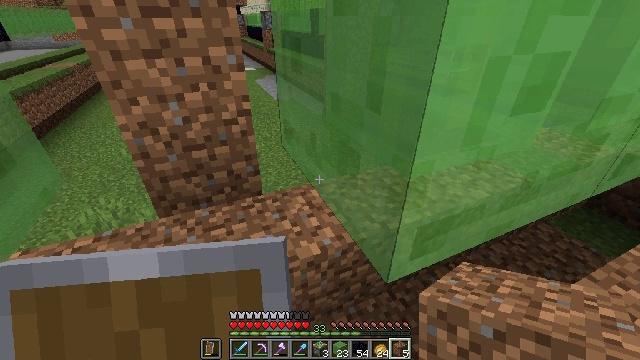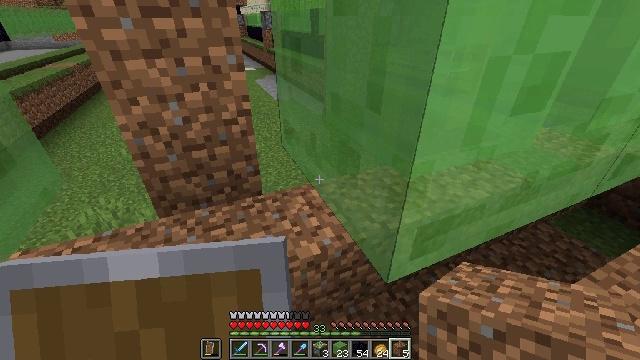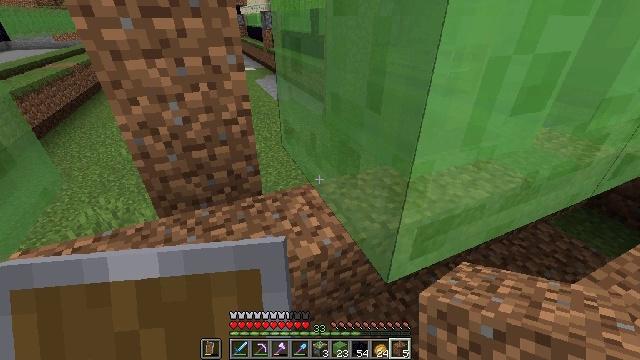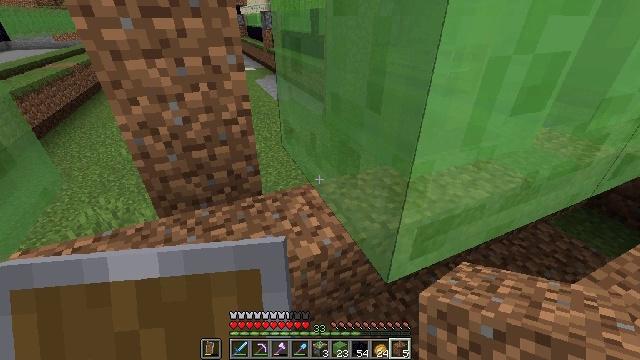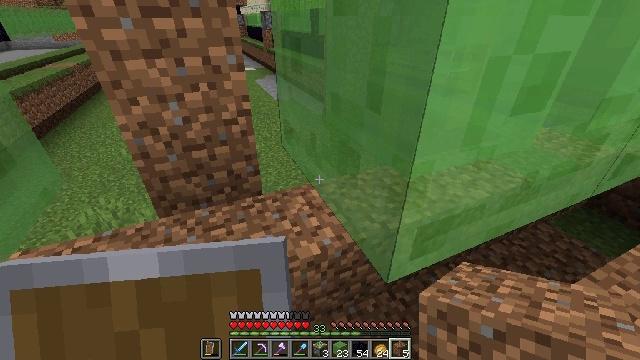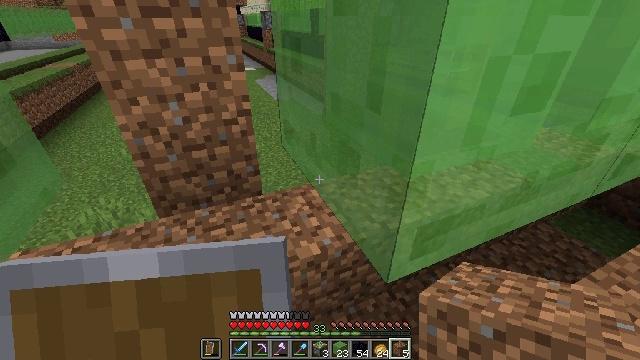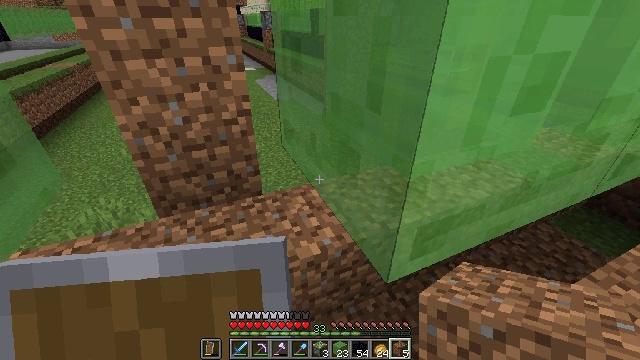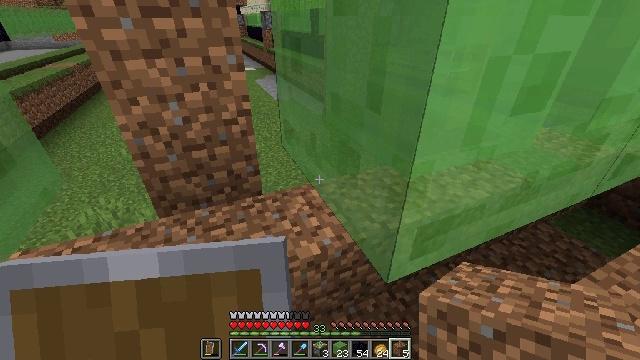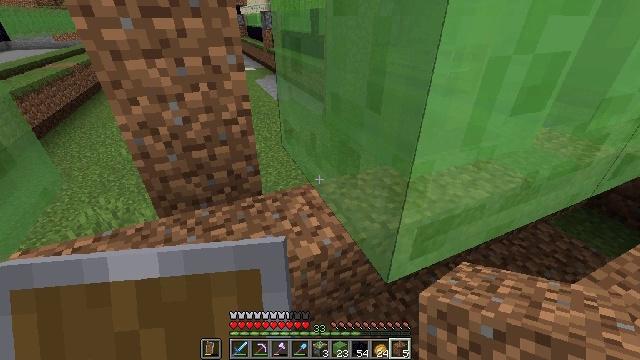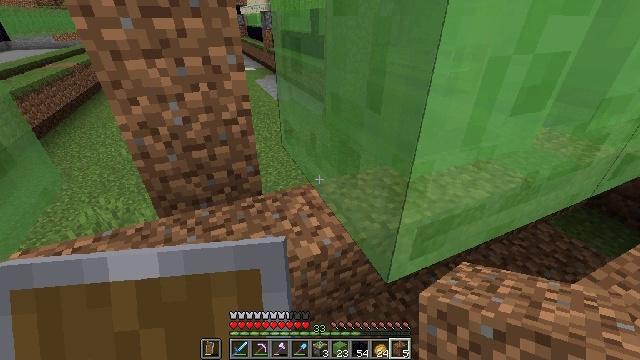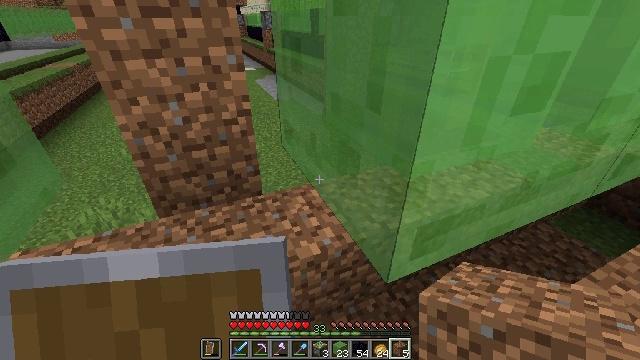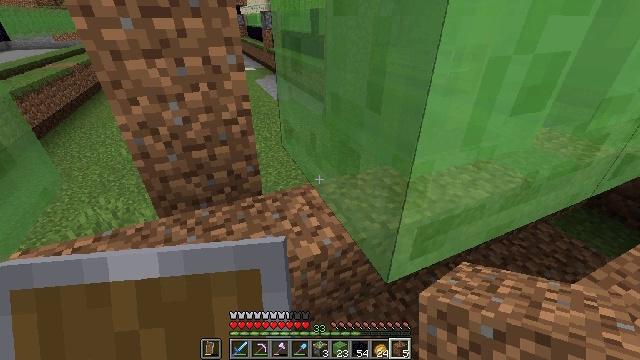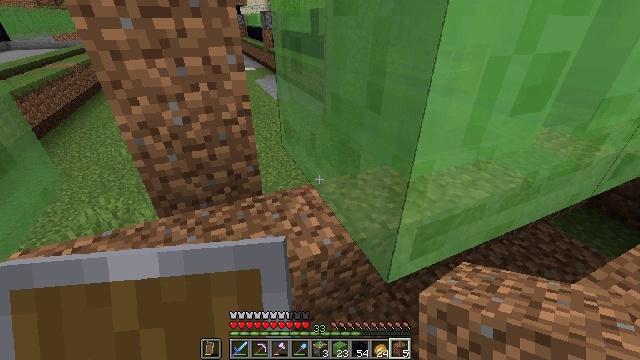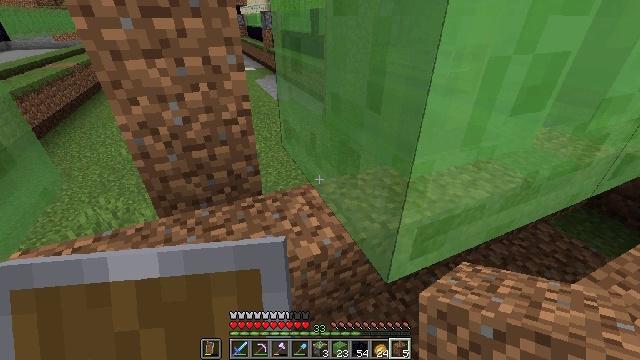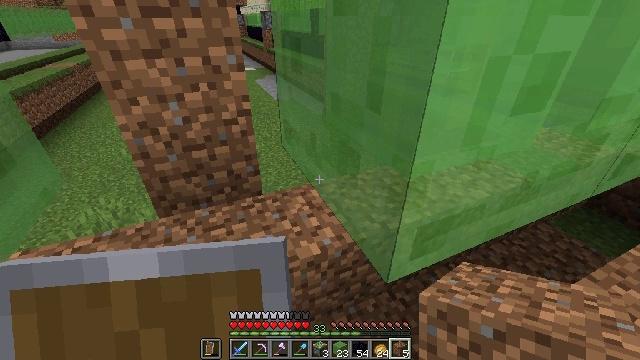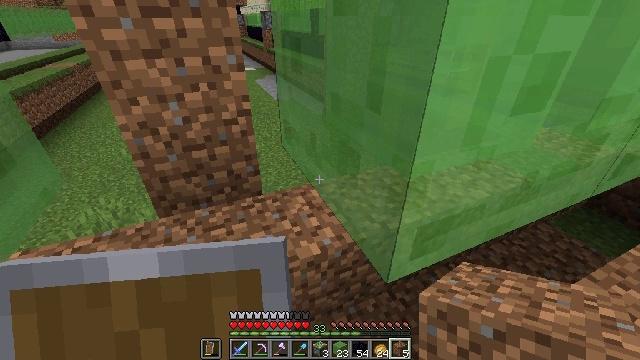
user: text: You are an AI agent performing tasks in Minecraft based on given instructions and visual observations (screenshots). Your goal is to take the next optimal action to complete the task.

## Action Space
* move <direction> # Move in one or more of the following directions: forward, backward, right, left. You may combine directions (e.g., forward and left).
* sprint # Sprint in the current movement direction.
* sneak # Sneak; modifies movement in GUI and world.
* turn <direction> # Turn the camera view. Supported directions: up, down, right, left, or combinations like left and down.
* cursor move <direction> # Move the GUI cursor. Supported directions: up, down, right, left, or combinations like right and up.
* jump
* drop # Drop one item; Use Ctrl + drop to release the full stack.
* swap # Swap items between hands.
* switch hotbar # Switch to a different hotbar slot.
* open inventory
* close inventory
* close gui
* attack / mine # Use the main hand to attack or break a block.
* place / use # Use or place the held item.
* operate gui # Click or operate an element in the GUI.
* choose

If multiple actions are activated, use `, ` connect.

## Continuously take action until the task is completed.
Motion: motion action
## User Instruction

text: Mine the slime block with your hand or tool.
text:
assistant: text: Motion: no_op
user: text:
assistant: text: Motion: no_op
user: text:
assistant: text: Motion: no_op
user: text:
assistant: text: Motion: no_op
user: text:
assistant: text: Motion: no_op
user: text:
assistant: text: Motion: no_op
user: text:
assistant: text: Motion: no_op
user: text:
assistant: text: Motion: no_op
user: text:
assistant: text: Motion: no_op
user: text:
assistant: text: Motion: no_op
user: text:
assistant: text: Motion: no_op
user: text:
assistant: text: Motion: no_op
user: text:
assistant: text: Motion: no_op
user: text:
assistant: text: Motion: no_op
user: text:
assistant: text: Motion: no_op
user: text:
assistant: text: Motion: no_op
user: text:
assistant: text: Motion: no_op
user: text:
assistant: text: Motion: no_op
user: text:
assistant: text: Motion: no_op
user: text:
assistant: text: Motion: no_op
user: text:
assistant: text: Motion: no_op
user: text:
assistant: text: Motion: no_op
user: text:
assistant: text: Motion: no_op
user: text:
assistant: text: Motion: no_op
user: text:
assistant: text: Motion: no_op
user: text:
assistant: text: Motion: no_op
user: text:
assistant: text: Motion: no_op
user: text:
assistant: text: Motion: no_op
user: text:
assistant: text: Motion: no_op
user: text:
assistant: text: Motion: no_op